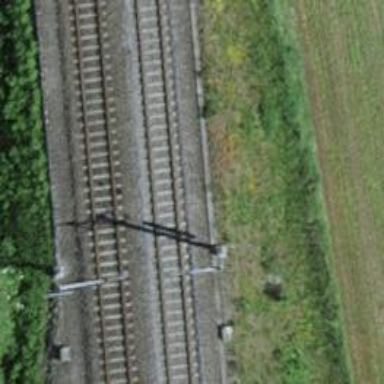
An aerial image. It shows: Railway with electrified contact lines running along embankment.